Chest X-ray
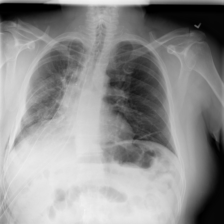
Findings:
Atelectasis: negative
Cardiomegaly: negative
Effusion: negative
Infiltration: negative
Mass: negative
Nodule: negative
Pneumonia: negative
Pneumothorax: negative
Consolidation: negative
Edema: negative
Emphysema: negative
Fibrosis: negative
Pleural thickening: negative
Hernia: negative